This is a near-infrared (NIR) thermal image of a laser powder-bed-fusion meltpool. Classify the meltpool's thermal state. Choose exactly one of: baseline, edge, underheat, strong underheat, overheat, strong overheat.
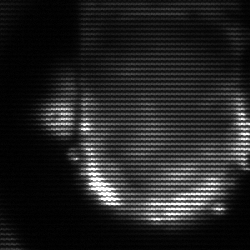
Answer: baseline